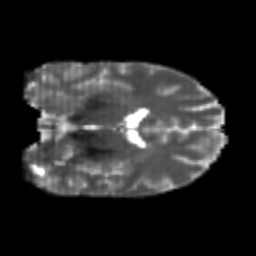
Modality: T2w
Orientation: coronal
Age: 22
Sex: female
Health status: healthy
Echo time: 0.074 s